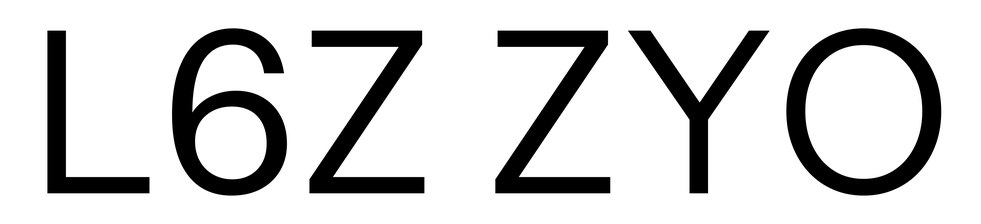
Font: InstrumentSans_Regular